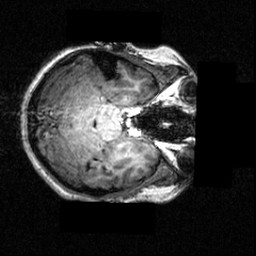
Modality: T1w
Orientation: axial
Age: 21
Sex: female
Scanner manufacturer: siemens
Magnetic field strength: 3.951 T
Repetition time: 1.5 s
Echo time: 0.00335 s